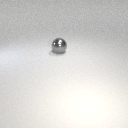
large gray metal sphere